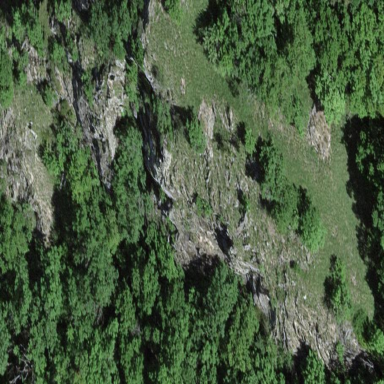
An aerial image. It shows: Landscape of bare rock.